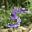
Label: 5